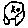
Label: car